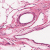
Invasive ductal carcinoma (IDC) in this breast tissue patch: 0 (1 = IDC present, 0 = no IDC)